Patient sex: M
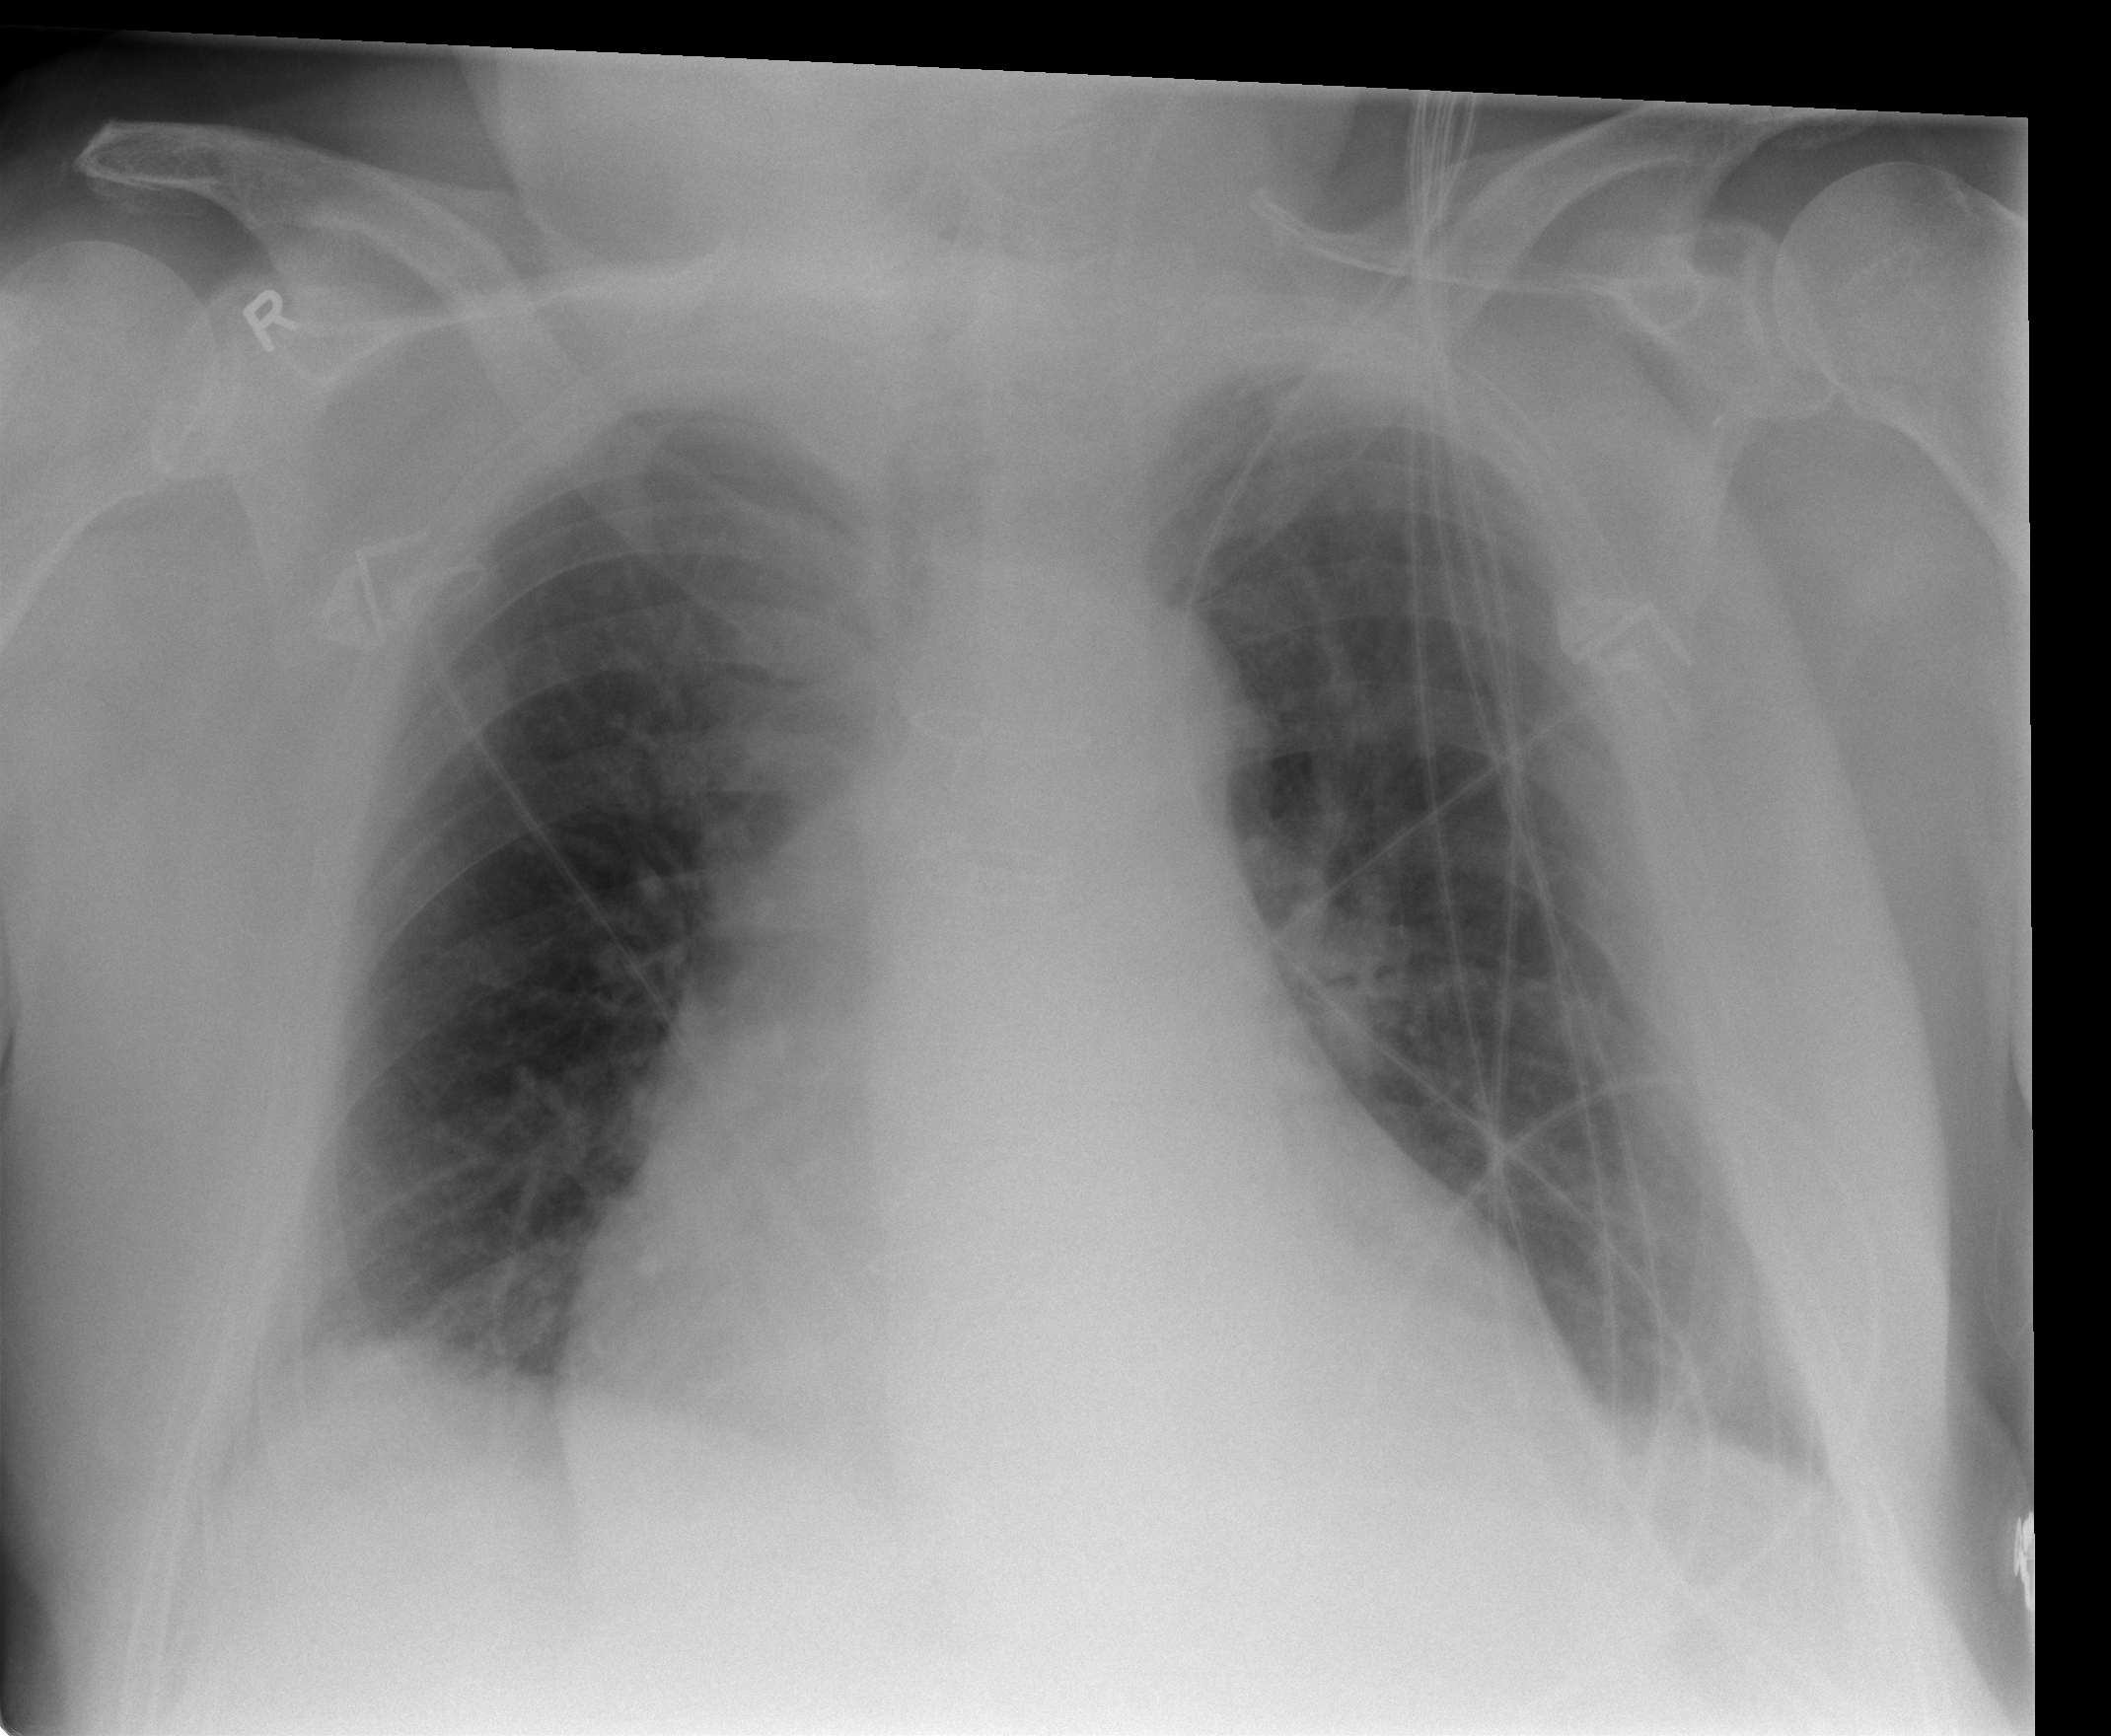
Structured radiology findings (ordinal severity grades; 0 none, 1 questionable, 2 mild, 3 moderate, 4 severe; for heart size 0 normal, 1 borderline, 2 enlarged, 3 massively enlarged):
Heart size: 2
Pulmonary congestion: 0
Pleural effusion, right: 0
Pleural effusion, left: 1
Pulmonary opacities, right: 0
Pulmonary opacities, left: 0
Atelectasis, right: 1
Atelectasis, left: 2